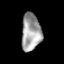
Tissue: lung
Cell type: Epithelial cells
Senescence score: 0.2351
Nuclear area (px): 708
Mean DAPI intensity: 162.184